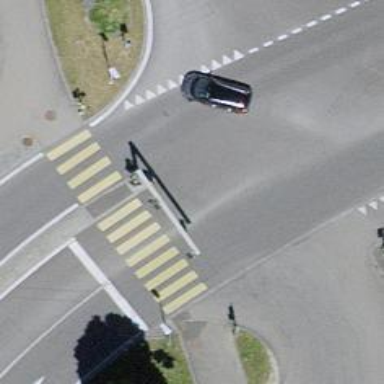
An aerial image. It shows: Road crossing with traffic signals.